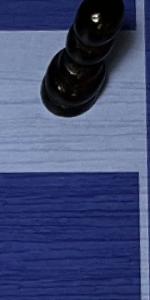
Label: Empty